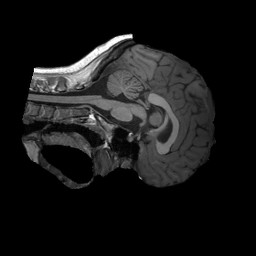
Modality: T1w
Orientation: sagittal
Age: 20
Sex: female
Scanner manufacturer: siemens
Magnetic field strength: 3 T
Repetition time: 2.3 s
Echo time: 0.00232 s